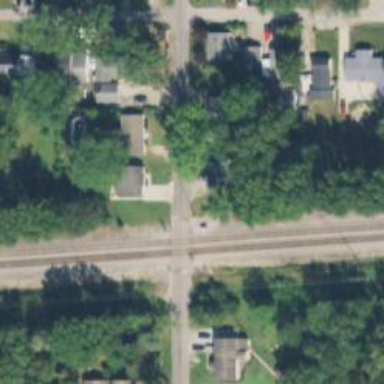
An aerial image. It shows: Railway level crossing.